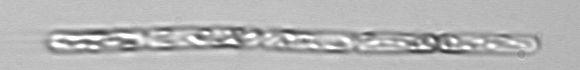
Label: Dactyliosolen_fragilissimus